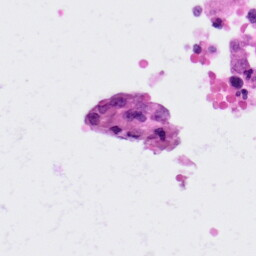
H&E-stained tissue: Lung